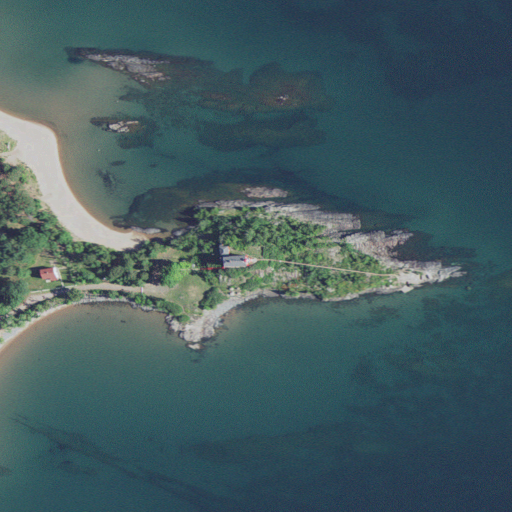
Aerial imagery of cape in Michigan named Lighthouse Point containing open water, barren land, low intensity development, medium intensity development, high intensity development, open development, woody wetlands, and grassland